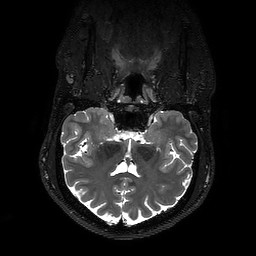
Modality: T2w
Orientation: sagittal
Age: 37
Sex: male
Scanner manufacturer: philips
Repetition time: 2.5 s
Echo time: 0.331 s